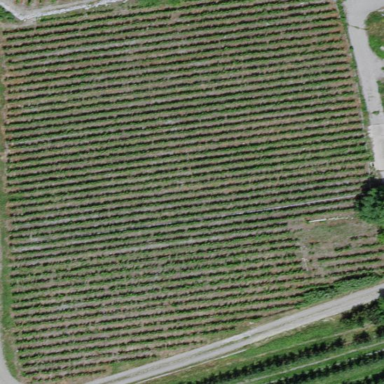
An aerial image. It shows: Vineyard with grape crops.